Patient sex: M
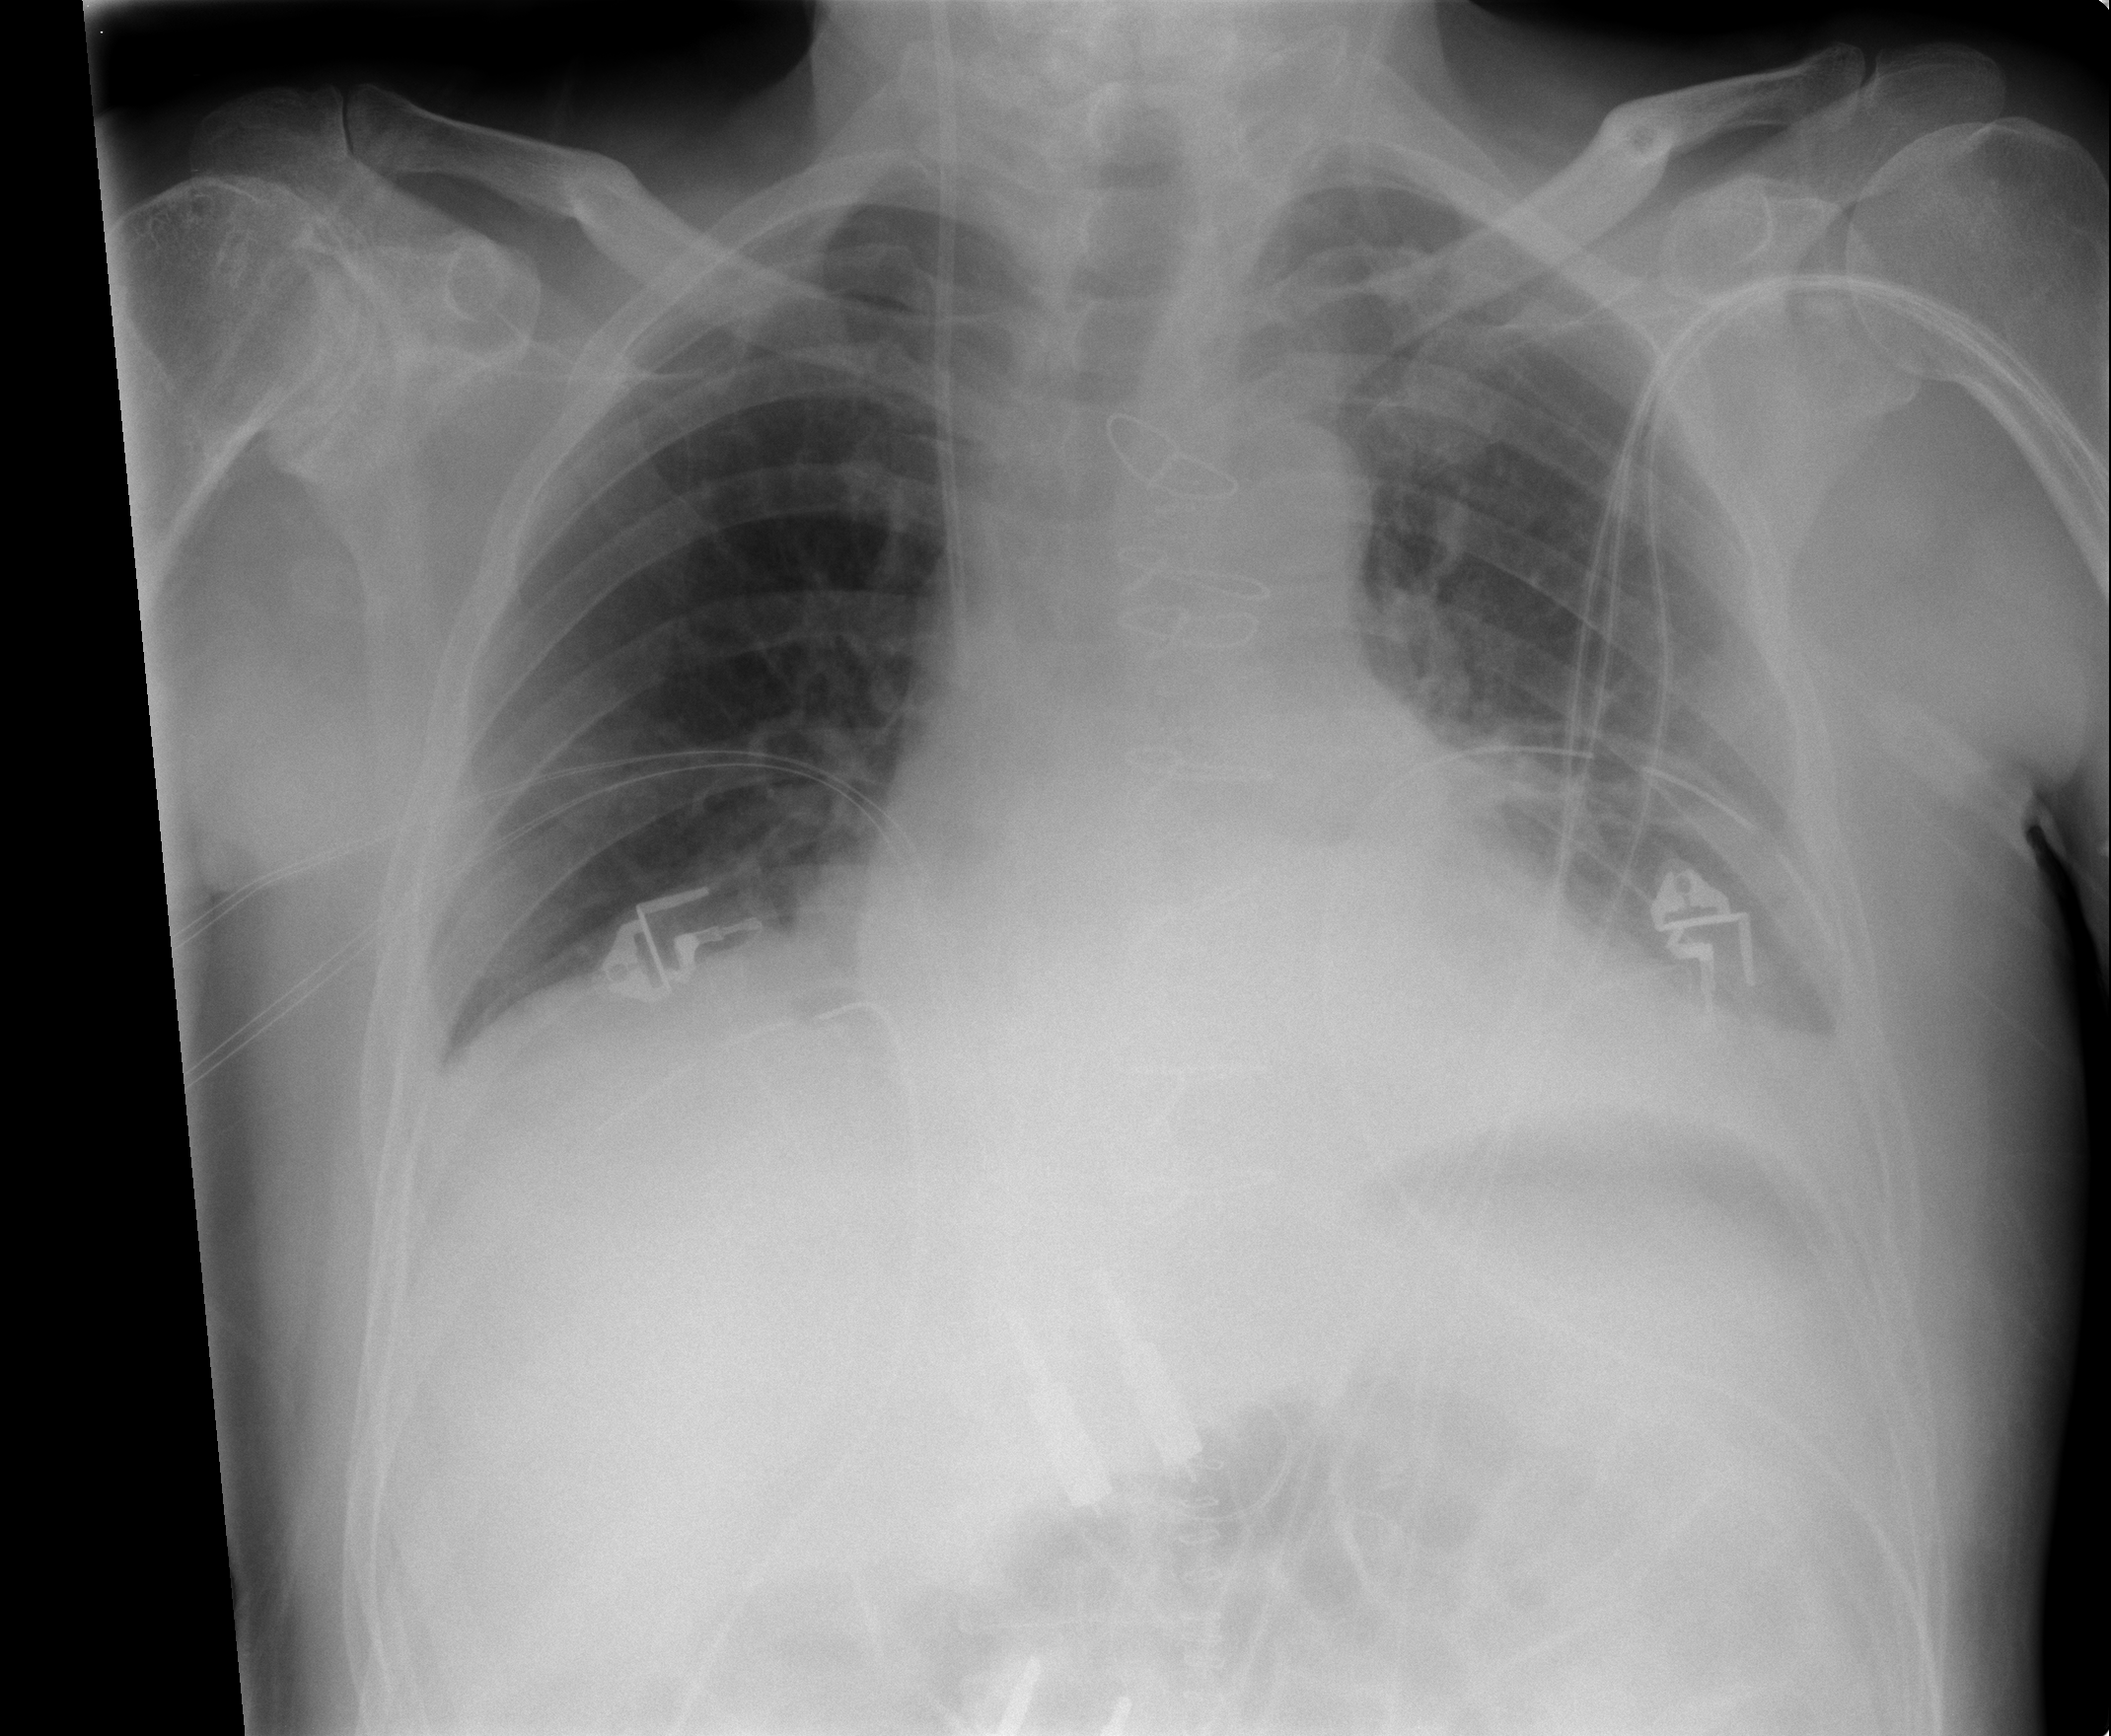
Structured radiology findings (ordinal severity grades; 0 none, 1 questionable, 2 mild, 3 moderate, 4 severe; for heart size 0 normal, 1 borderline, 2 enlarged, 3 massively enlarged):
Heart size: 2
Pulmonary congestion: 0
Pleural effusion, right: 1
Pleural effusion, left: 2
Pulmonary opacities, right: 0
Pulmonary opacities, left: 0
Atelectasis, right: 2
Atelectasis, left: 2